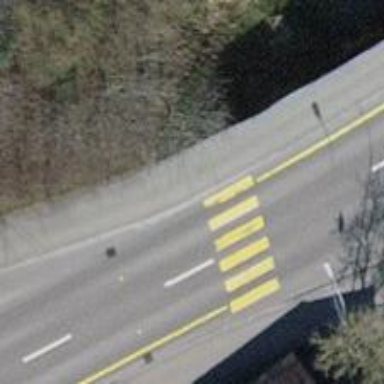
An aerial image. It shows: Marked zebra crossing on the road.